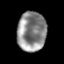
Tissue: prostate
Cell type: Epithelial cells
Senescence score: 0.3578
Nuclear area (px): 1122
Mean DAPI intensity: 137.856